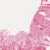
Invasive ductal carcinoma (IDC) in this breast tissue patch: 0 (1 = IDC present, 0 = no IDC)